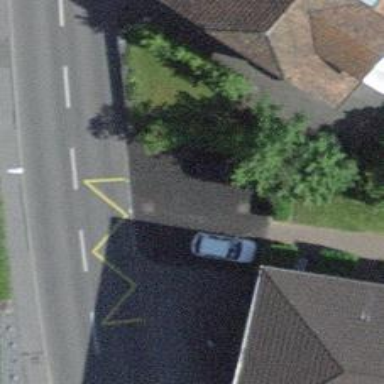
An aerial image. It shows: Sidewalk.